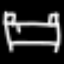
Label: bed